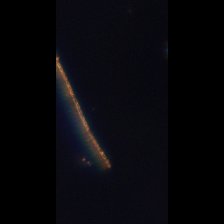
Taxon: Guinardia
Group: Diatoms